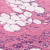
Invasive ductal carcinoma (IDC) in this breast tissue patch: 0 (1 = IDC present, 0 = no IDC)